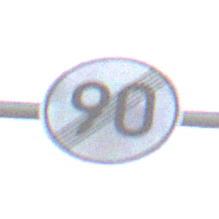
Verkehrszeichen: EndeGeschwindigkeit90
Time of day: SunriseSunset
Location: Outdoor (Nature)
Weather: PartlyCloudy
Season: NotSpecified
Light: Natural